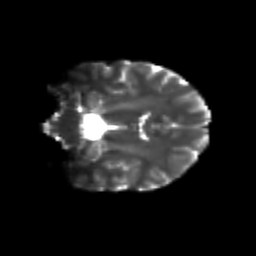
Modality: T2w
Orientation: coronal
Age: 23
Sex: female
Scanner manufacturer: siemens
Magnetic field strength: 3 T
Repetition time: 3.5 s
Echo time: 0.113 s